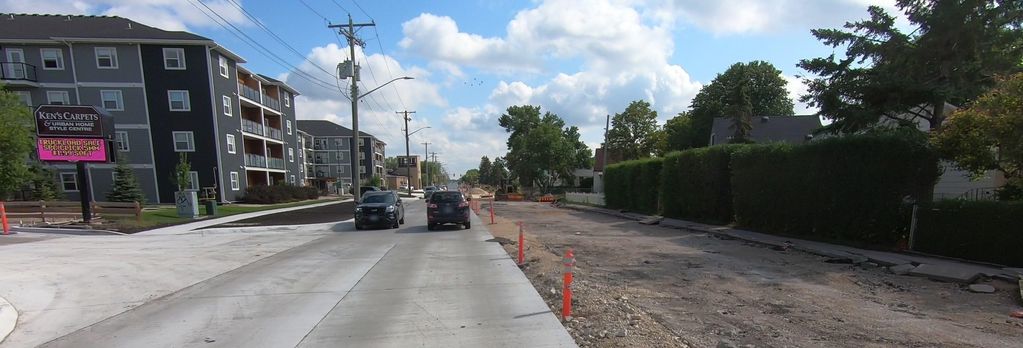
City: winnipeg